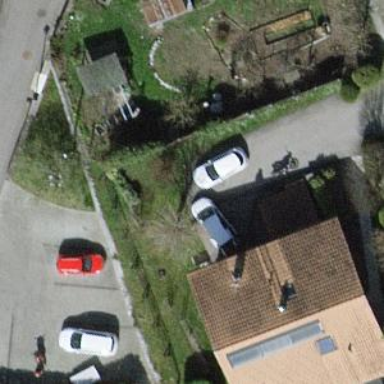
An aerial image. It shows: Gabled roof on residential building.